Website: slack
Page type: billing-address
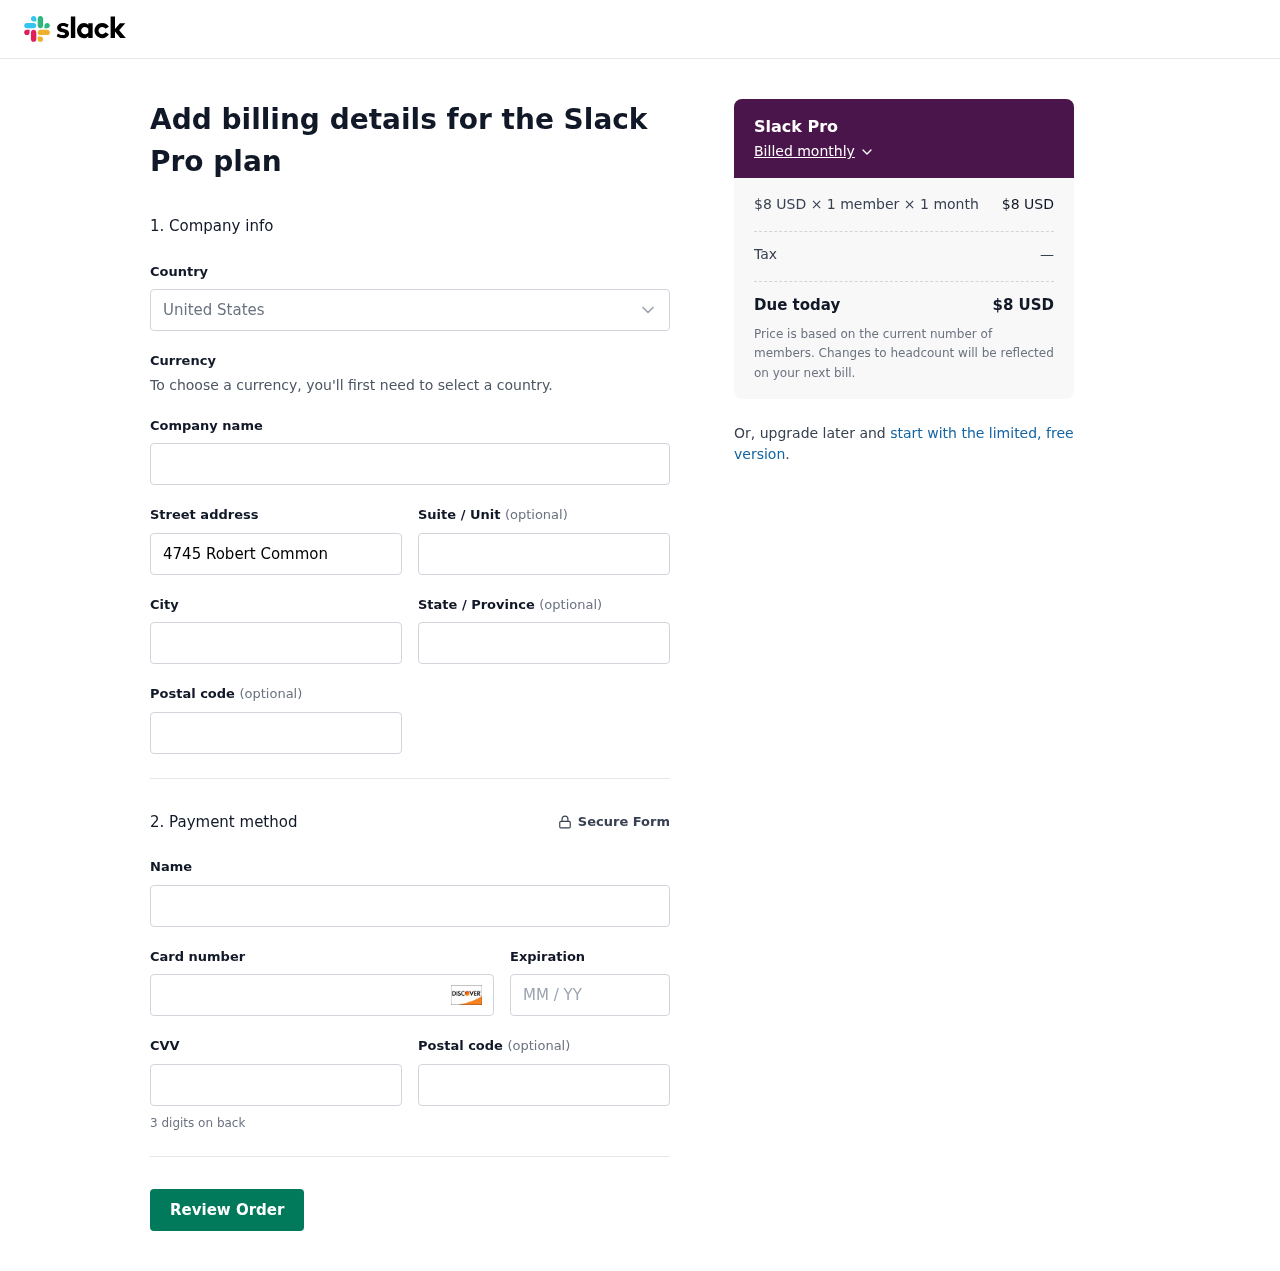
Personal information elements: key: PII_CARD_CVV
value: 817
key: PII_CARD_EXPIRY
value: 08/28
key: PII_CARD_NUMBER
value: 6561 7220 7472 2692
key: PII_CITY
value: North Jonton
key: PII_COUNTRY
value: United States
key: PII_FULLNAME
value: Diana Ortiz
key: PII_POSTCODE
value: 77826
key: PII_STATE
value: New Mexico
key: PII_STREET
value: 4745 Robert Common
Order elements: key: ORDER_PLAN_PRICE
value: $8 USD
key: ORDER_NUM_MEMBERS
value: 1 member
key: ORDER_NUM_MONTHS
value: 1 month
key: ORDER_SUBTOTAL
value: $8 USD
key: ORDER_TAX
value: —
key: ORDER_TOTAL
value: $8 USD